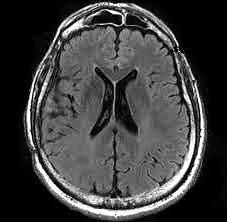
Label: notumor